Current action and preconditions to check: trajectory_clear

Your task: For each precondition in the list above, predict whether it will hold at this action.

Consider the current scene as observed from the mobile robot's camera, and analyze the predicted future states of all dynamic agents (e.g., people, animals, vehicles, or any moving entities) within the NEXT SECOND.

IMPORTANT: Only answer "very likely" if you are absolutely certain—based on strong, clear evidence—that a dynamic agent will violate the precondition in the predicted future state. Do NOT answer "very likely" for unlikely, ambiguous, or low-probability risks.

Ask yourself for each precondition: Is there a high probability, with clear and convincing evidence, that the predicted future states of any dynamic agent will interfere with the predicted future state of the currently executing action within the NEXT SECOND, causing that precondition to fail?

Assess the risk level based on these predictions. Use "likely" or "very likely" if motions create a clear risk of interference.

Use "neutral" or "improbable" if agents are nearby but their predicted paths are clearly diverging or non-conflicting.

Failure Risk Categories: "very improbable", "improbable", "neutral", "likely", "very likely"

Answer Format: Output ONLY the probability_of_failure value from these categories: "very improbable", "improbable", "neutral", "likely", "very likely"

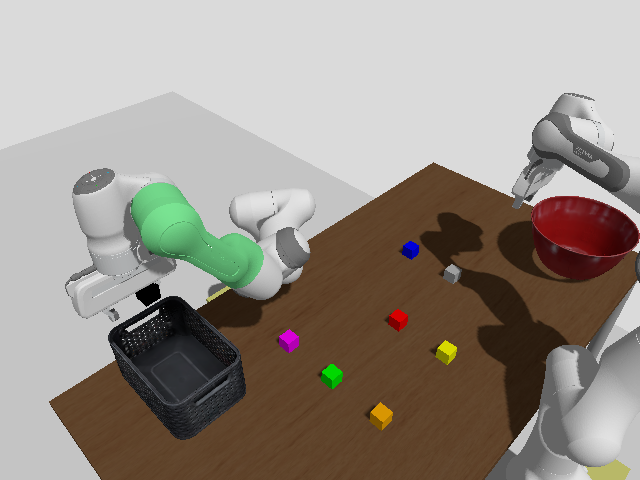

Answer: very improbable